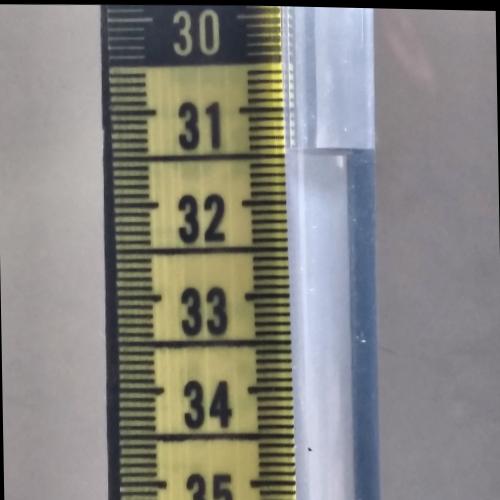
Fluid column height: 31.5 cm